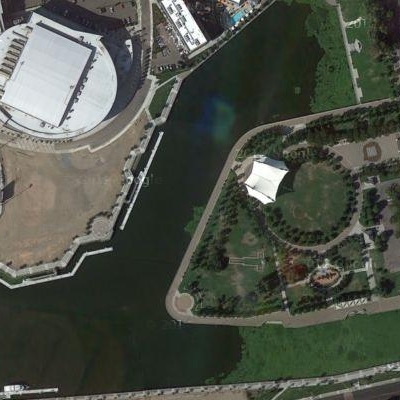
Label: RiverLake